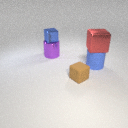
large red metal cube above large blue rubber cylinder